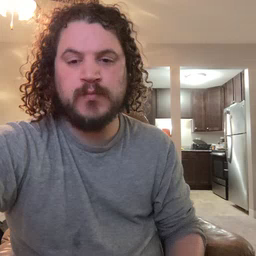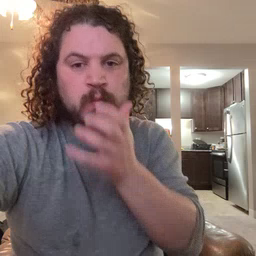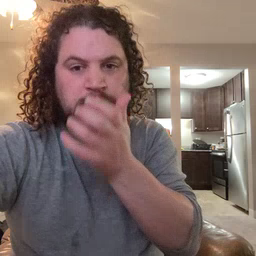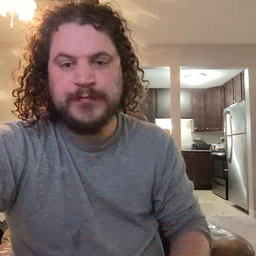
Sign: grass